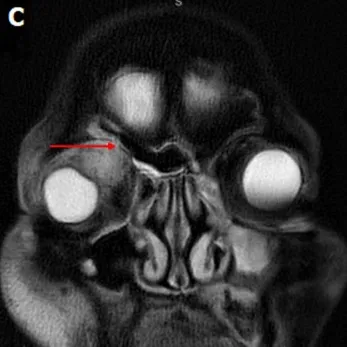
Coronal T2 fat suppressed MRI.
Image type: radiology (mri)